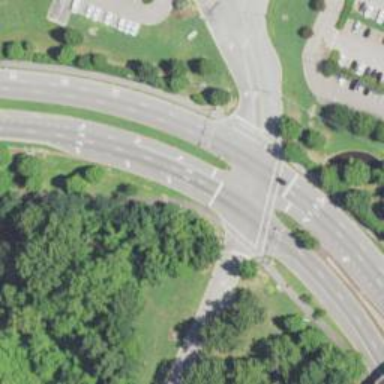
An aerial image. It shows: Marked crossing on the road.